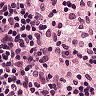
Metastatic tissue present: no